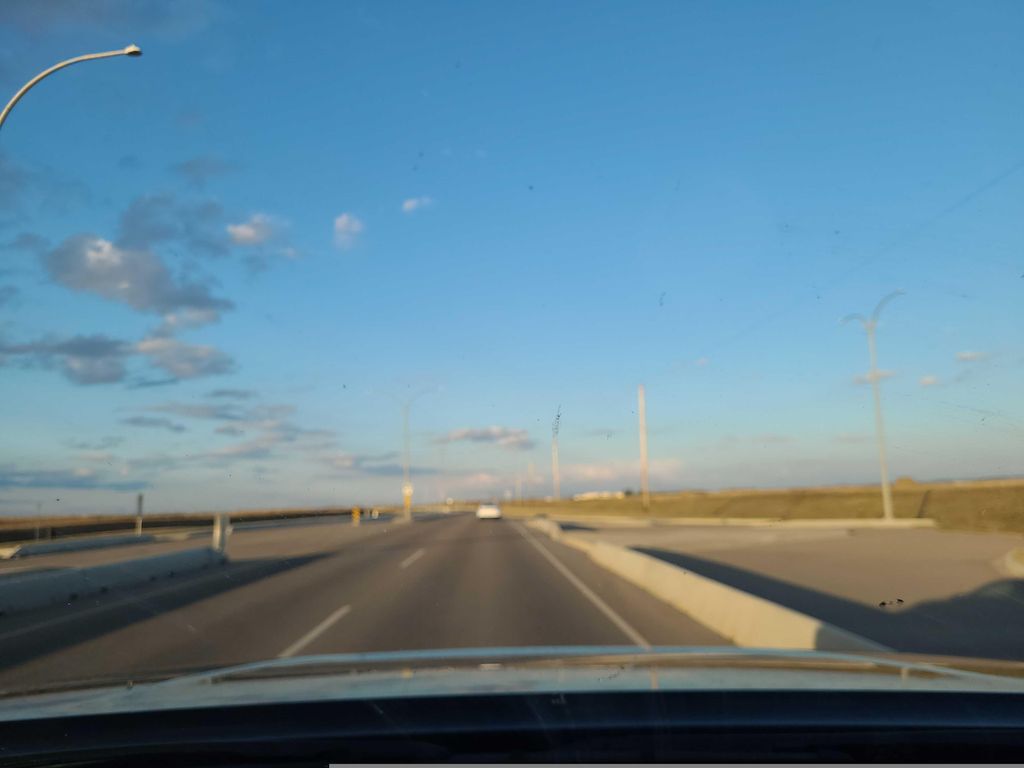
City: saskatoon